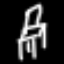
Label: chair